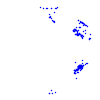
Particle: proton